Field crop: maize
Growth stage: 2
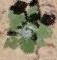
Species: chenopodium